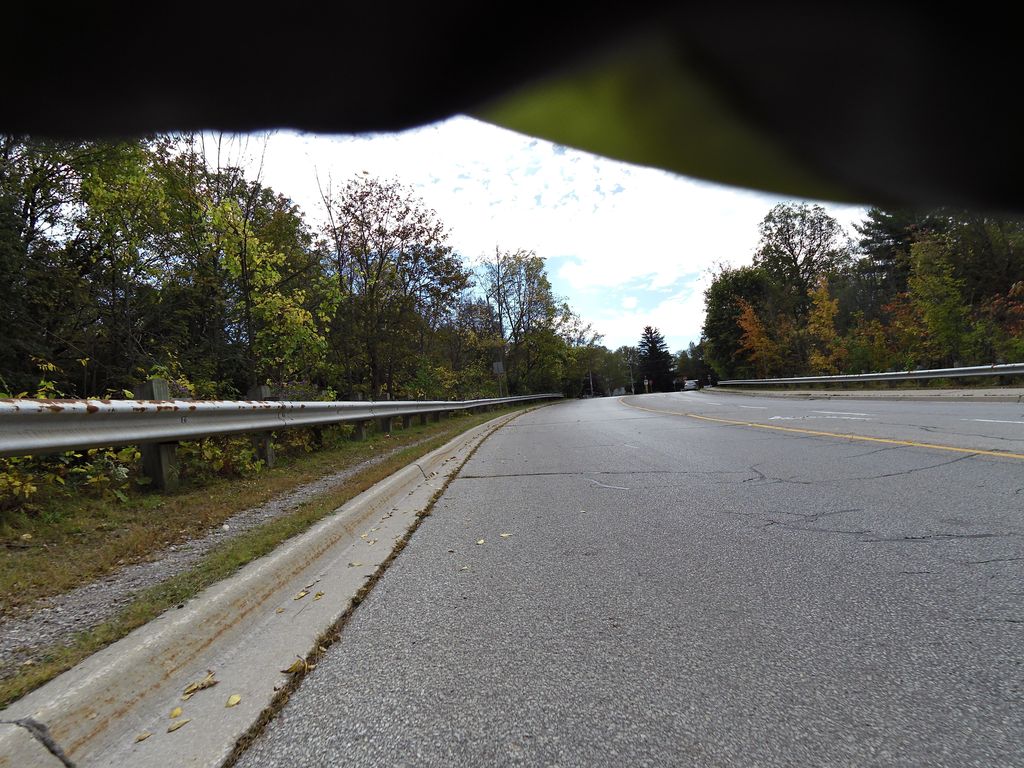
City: hamilton